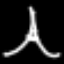
Label: The Eiffel Tower